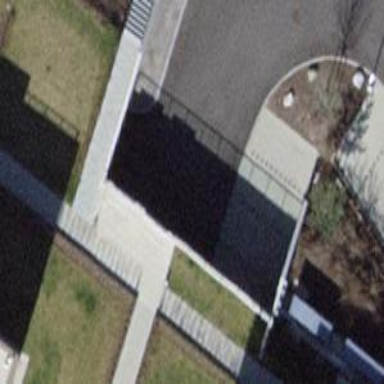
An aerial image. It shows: Parking entrance.